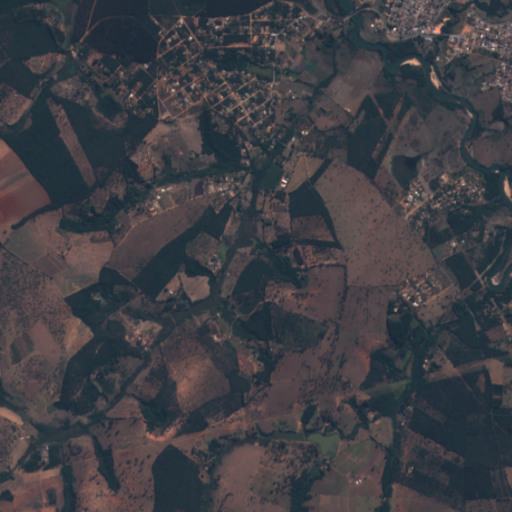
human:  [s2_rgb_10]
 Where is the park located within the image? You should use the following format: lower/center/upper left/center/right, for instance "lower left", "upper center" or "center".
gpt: The park is located in the upper right of the image.
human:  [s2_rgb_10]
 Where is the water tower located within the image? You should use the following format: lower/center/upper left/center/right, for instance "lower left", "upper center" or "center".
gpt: The water tower is located in the upper left of the image.
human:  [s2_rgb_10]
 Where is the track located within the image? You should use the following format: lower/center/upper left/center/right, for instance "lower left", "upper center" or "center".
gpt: There is no track in the image.